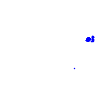
Particle: proton